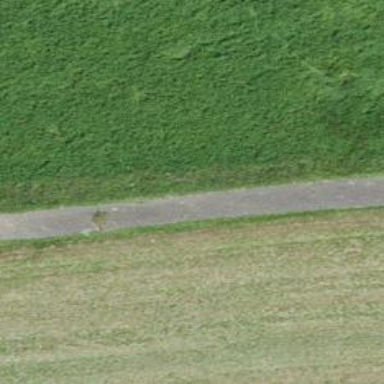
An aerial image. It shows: Well-maintained track road of grade 1.